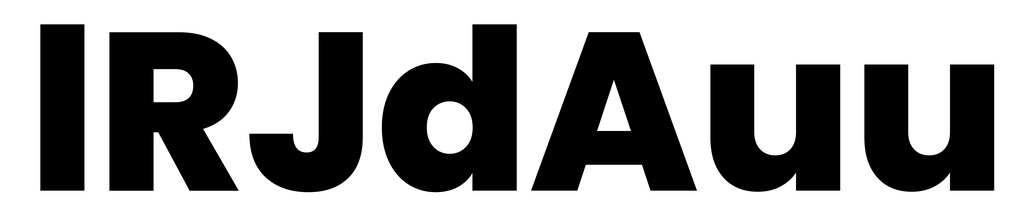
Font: Poppins-ExtraBold